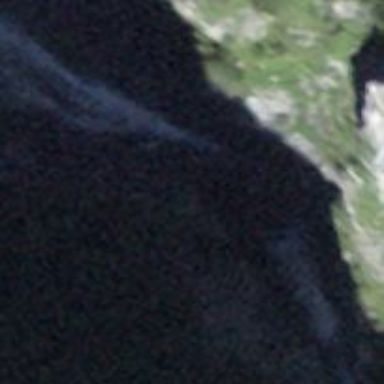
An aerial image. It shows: Beautiful waterfall.